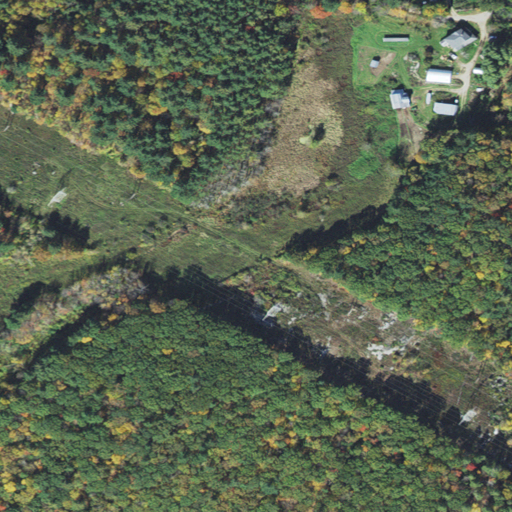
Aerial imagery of mountain in Massachusetts named Prospect Hill containing deciduous forest, pasture, mixed forest, evergreen forest, woody wetlands, low intensity development, herbaceous wetlands, shrub, open development, and medium intensity development